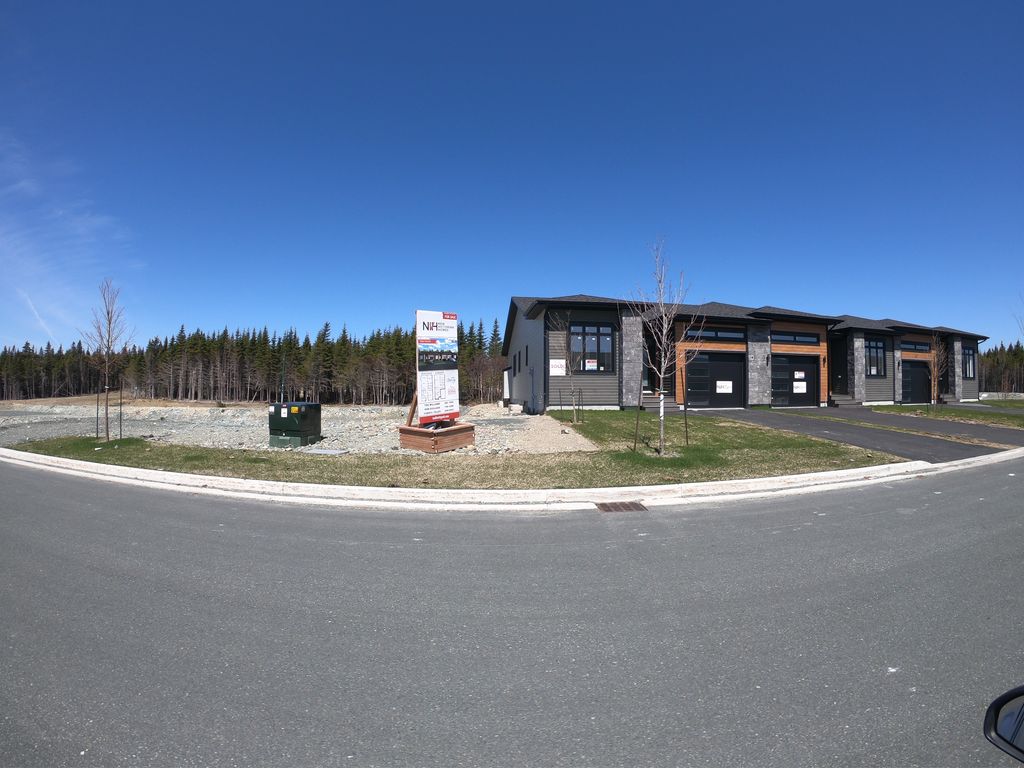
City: st_johns